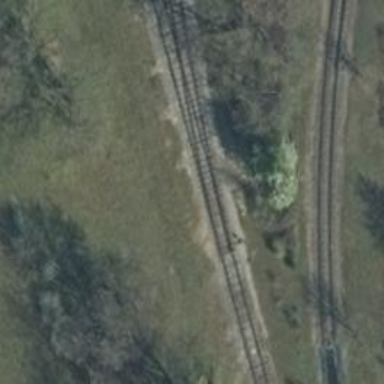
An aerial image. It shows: Railway switch.